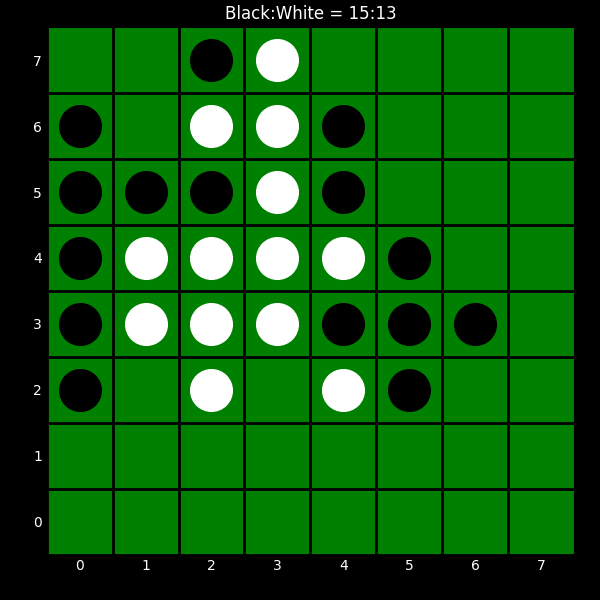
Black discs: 15
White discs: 13